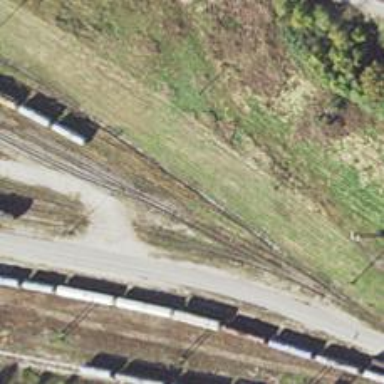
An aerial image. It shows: Abandoned railway yard.